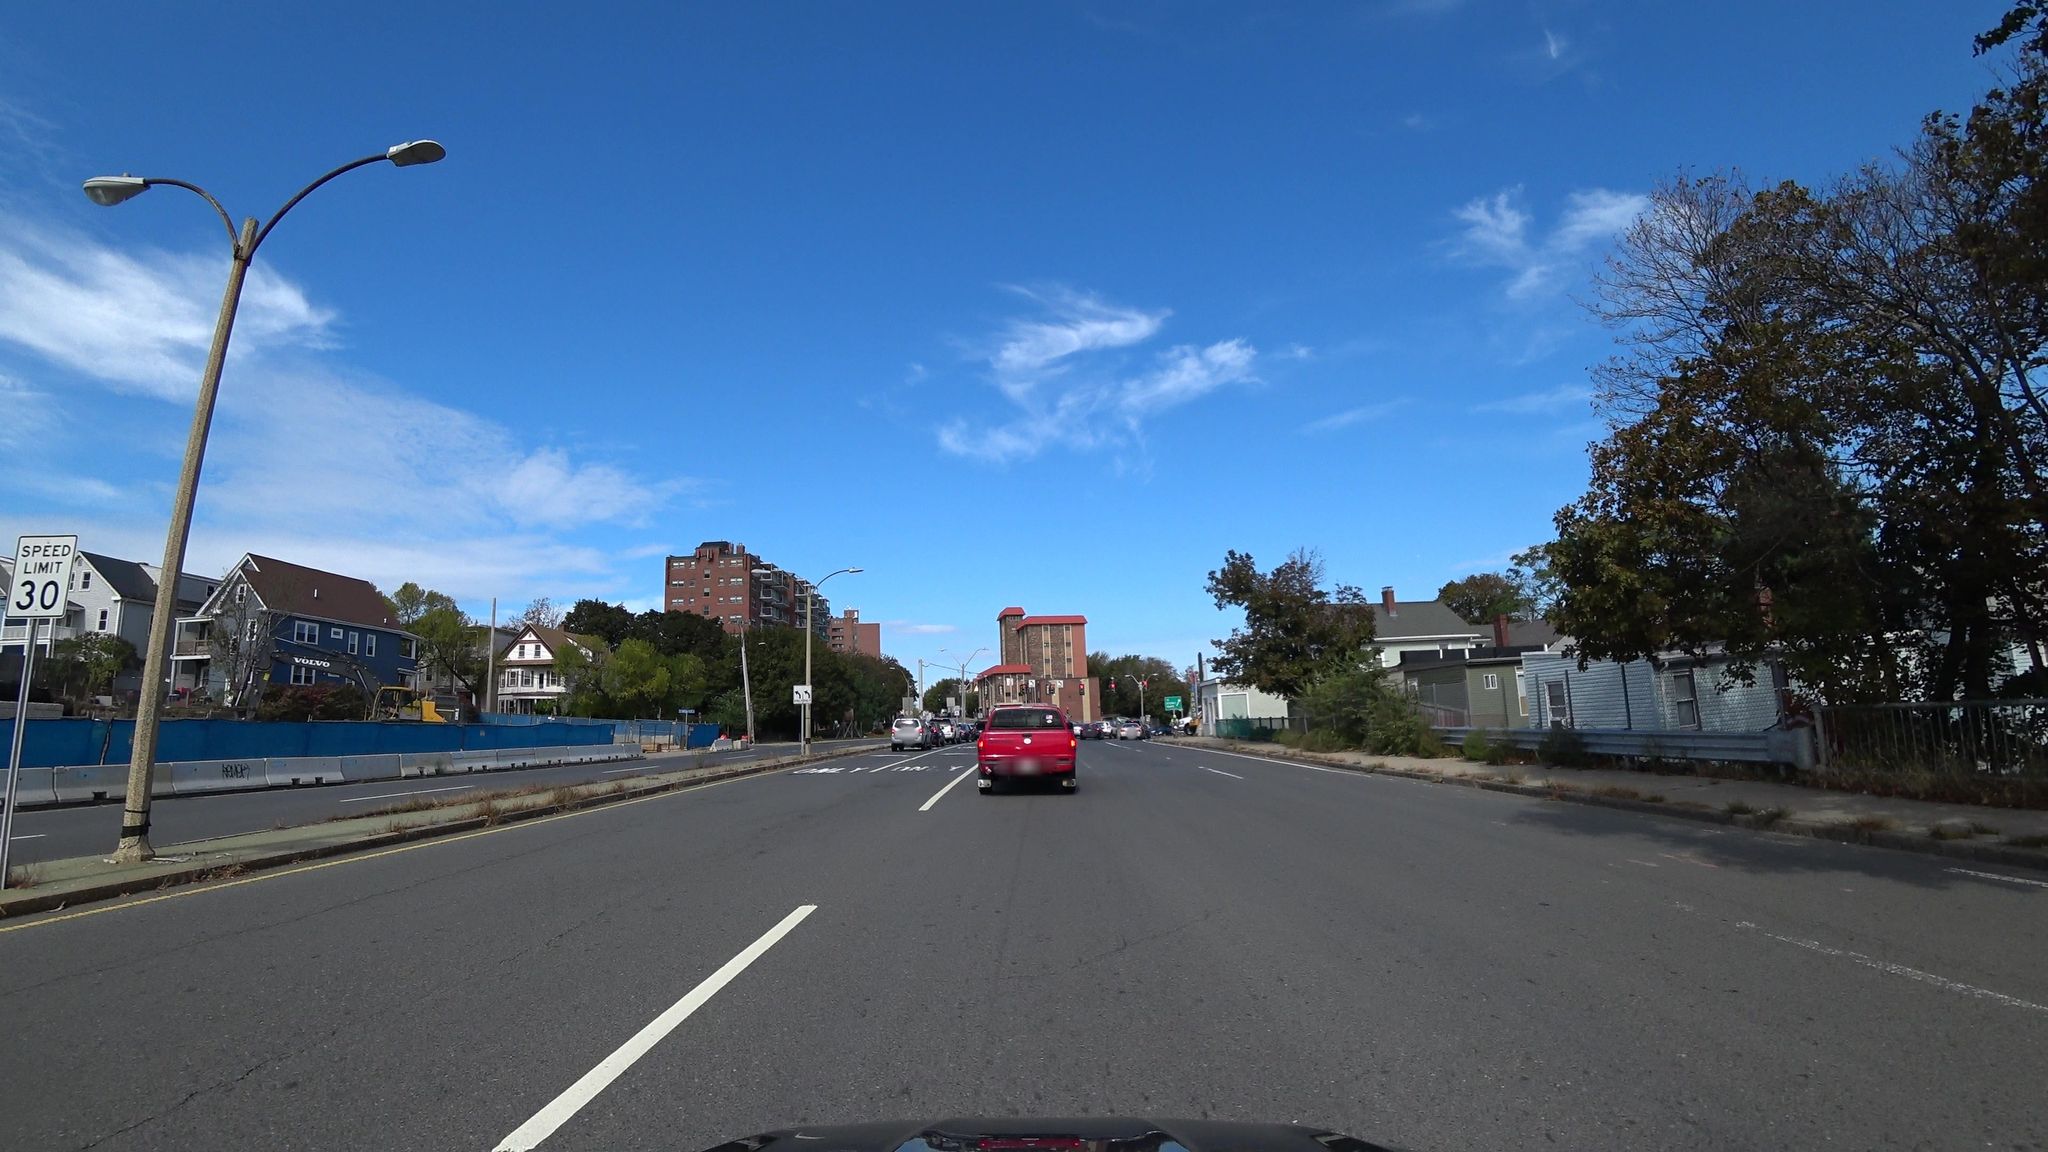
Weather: clear
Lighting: day
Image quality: good
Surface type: driving surface
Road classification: trunk
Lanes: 2
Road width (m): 45.7
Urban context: urban centre
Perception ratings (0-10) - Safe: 7.85, Lively: 7.16, Beautiful: 5.5, Boring: 1.17, Depressing: 1.23, Wealthy: 8.03